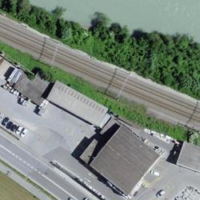
EUNIS habitat code: 56
Species observed at this site:
Juniperus communis